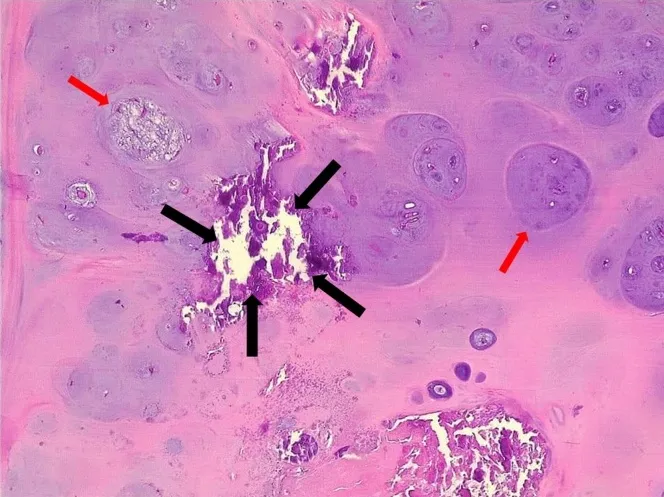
Photomicrography of chondroma with Hematoxylin and Eosin (H&E) stain showing mature hyaline cartilage (red arrows) with multiple foci of calcification (black arrows).
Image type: pathology (h&e)